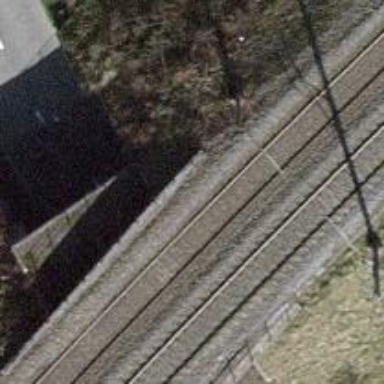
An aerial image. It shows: Single-track electrified railway with contact line.